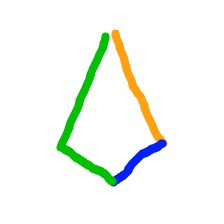
Shape: kite